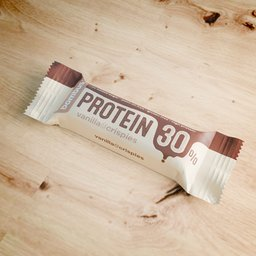
Label: nature